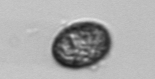
Label: Dinophyceae